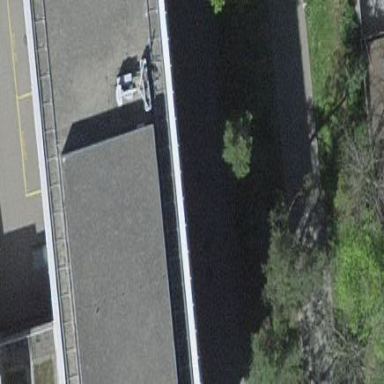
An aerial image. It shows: Office building.